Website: macys
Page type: delivery-shipping
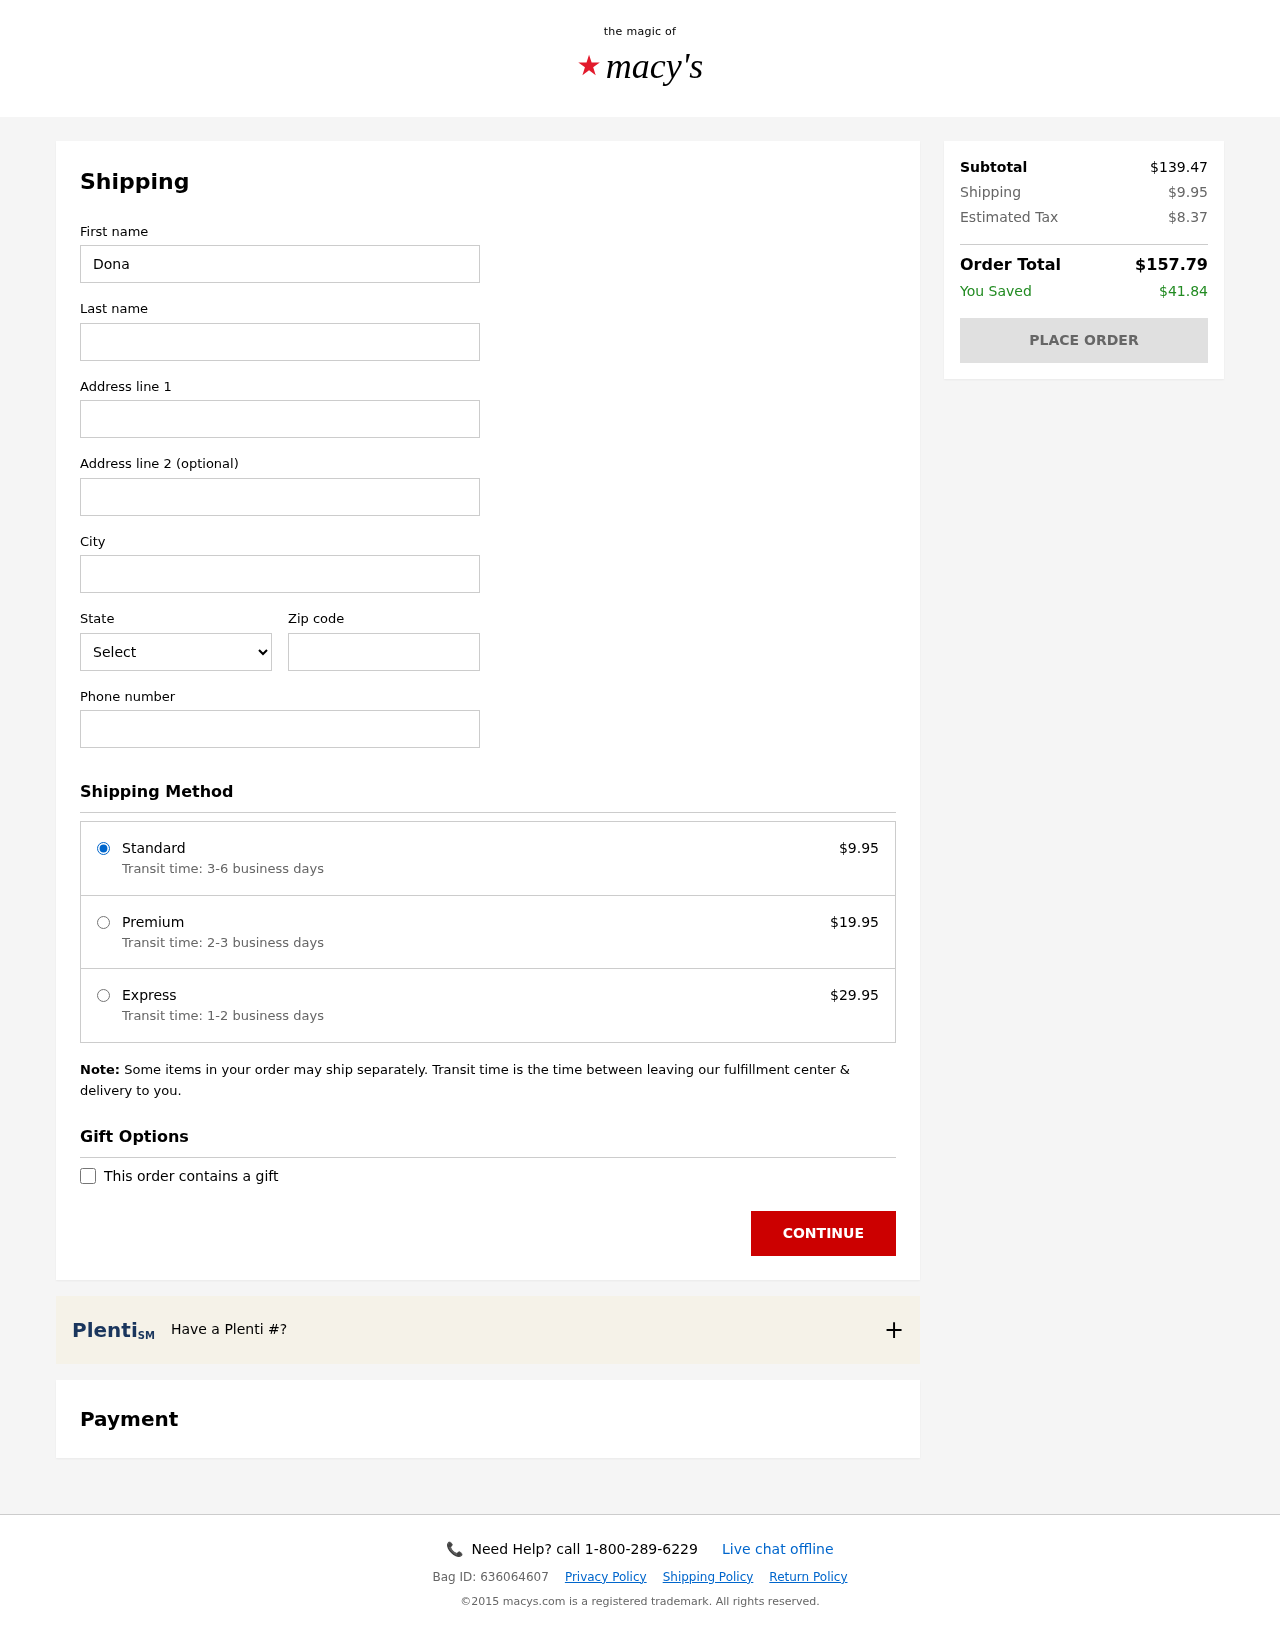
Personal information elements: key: PII_CITY
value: South Anna
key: PII_FIRSTNAME
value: Donald
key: PII_LASTNAME
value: Mcdonald
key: PII_PHONE
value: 9779398858
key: PII_POSTCODE
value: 87077
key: PII_STATE_ABBR
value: ND
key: PII_STREET
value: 83592 Rich Estate Apt. 974
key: PII_STREET2
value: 050 Miller Mountain
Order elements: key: ORDER_SHIPPING_COST
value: $9.95
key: ORDER_SHIPPING_PREMIUM
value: $19.95
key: ORDER_SHIPPING_EXPRESS
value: $29.95
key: ORDER_SUBTOTAL
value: $139.47
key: ORDER_TAX
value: $8.37
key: ORDER_TOTAL
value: $157.79
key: ORDER_SAVINGS
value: $41.84